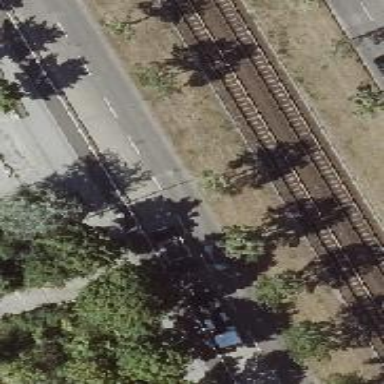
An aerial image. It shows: Avenue lined with broadleaved deciduous trees.